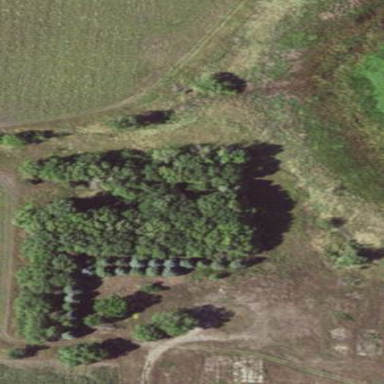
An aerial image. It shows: Shelterbelt area featuring woodland with lush trees.